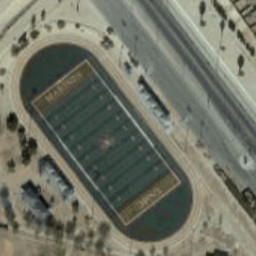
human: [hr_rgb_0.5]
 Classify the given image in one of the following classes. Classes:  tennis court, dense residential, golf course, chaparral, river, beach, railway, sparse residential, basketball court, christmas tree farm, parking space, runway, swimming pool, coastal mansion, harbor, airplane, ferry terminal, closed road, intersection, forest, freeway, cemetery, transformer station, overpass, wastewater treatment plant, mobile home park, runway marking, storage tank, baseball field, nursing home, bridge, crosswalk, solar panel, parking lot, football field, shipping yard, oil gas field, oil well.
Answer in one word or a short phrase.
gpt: football field